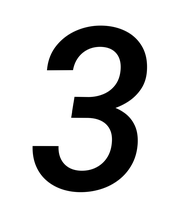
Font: Roboto-Italic_Medium_Italic